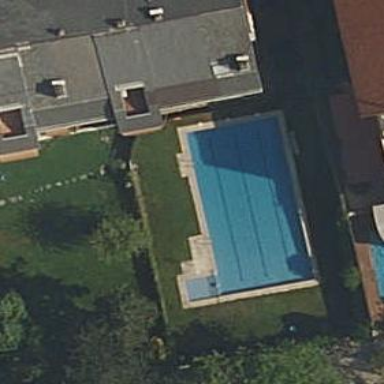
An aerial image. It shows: Swimming pool located in leisure land.